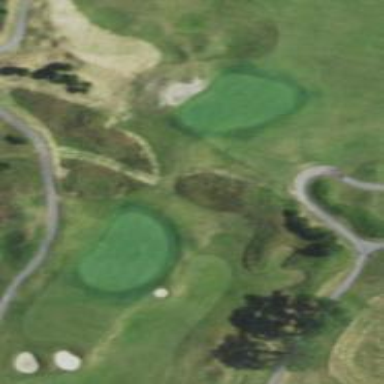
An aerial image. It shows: Grassy area designated as golf fairway.